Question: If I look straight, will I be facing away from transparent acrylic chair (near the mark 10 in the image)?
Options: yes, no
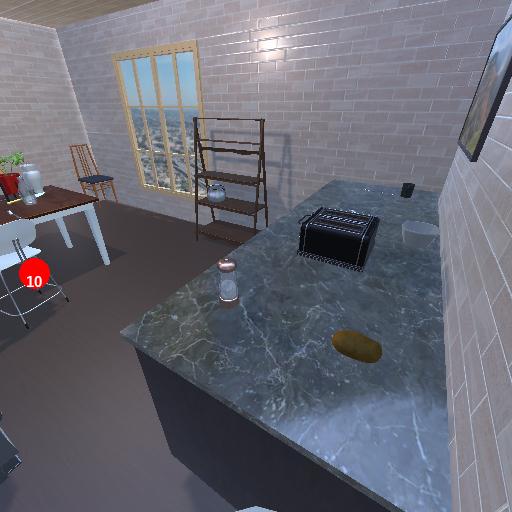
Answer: yes